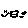
Label: smiley face